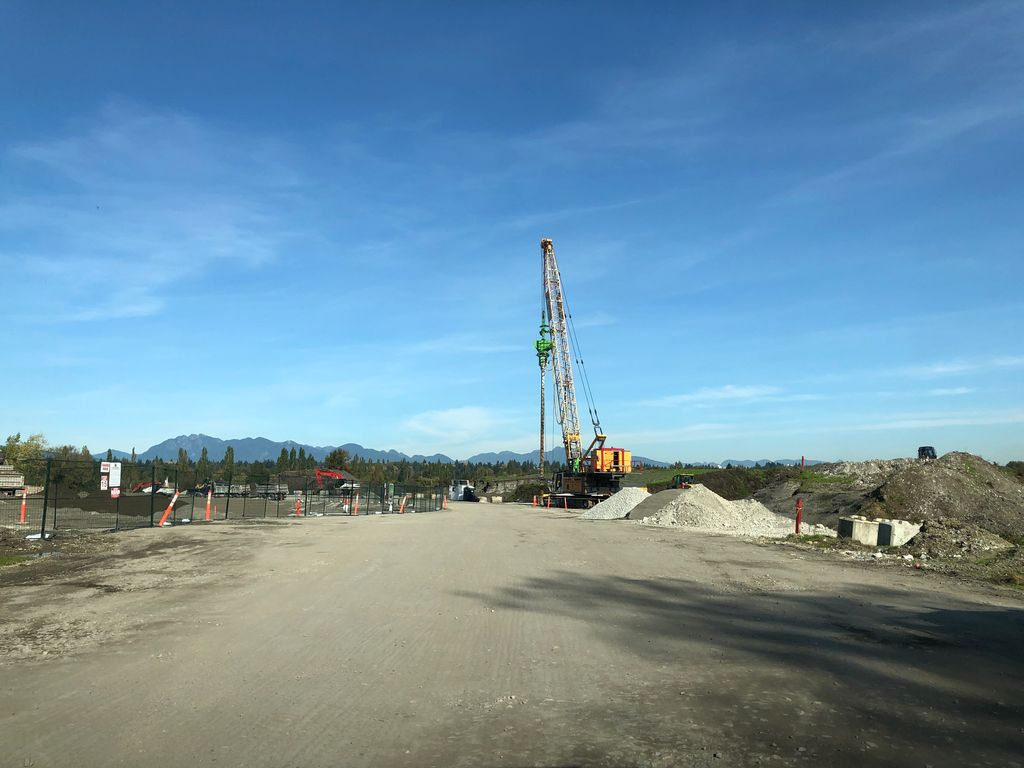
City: vancouver